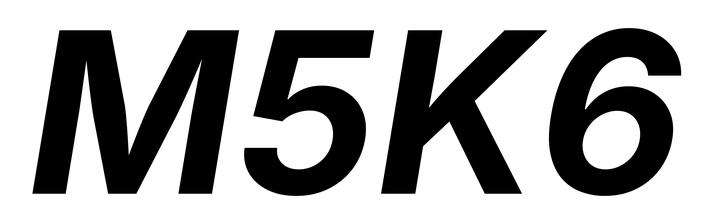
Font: Inter-Italic_Bold_Italic